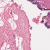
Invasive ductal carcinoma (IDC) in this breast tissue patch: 0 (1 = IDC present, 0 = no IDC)